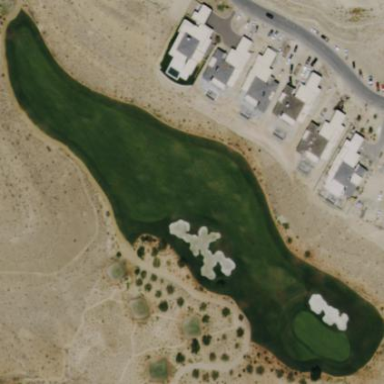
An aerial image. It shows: Area of rough grass used for golf.